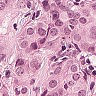
Metastatic tissue present: yes